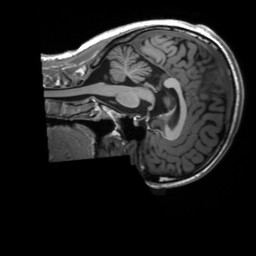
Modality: T1w
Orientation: sagittal
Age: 22
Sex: female
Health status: healthy
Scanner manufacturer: siemens
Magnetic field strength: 3 T
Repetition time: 2.53 s
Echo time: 0.00227 s